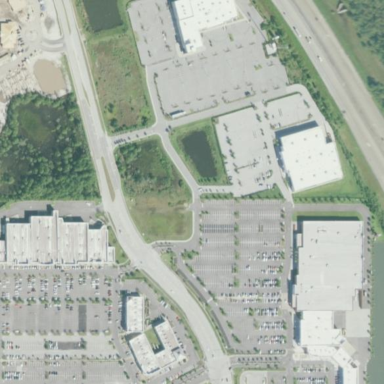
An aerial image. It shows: Retail area.